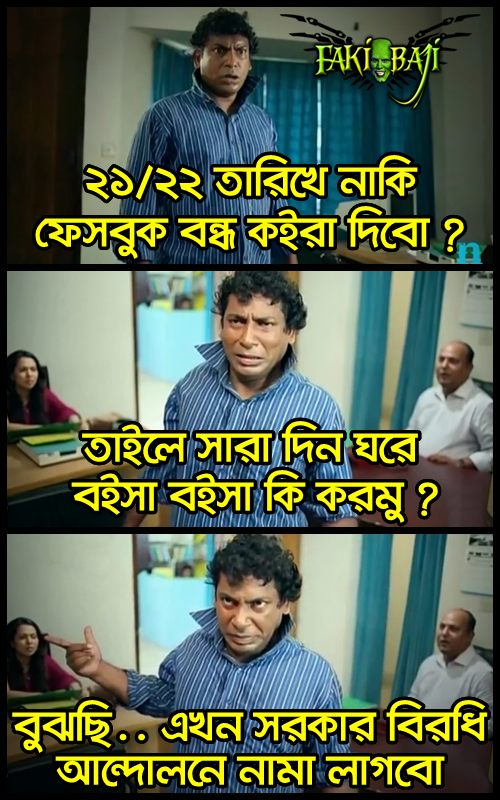
Caption: ২১/২২ তারিখে নাকি ফেসবুক বন্ধ কইরা দিবো?তাইলে সারা দিন ঘরে বইসা বইসা কি করমু?বুঝছি..এখন সরকার বিরধি আন্দোলনে নামা লাগবো
Label: non-hate